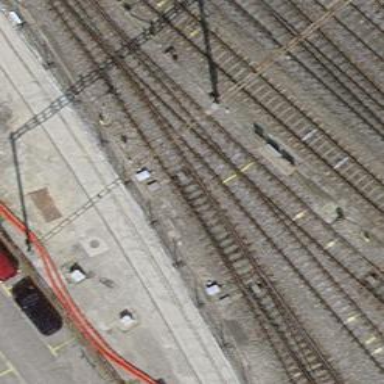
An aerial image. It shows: Railway switch.